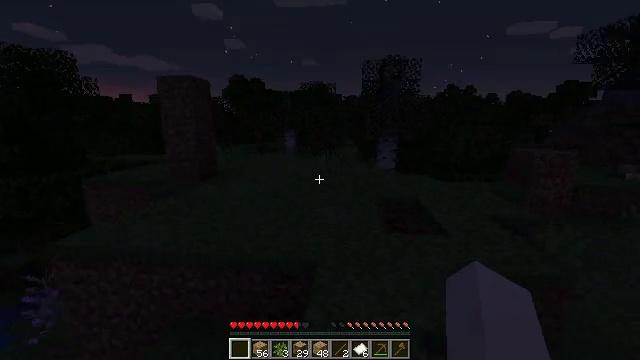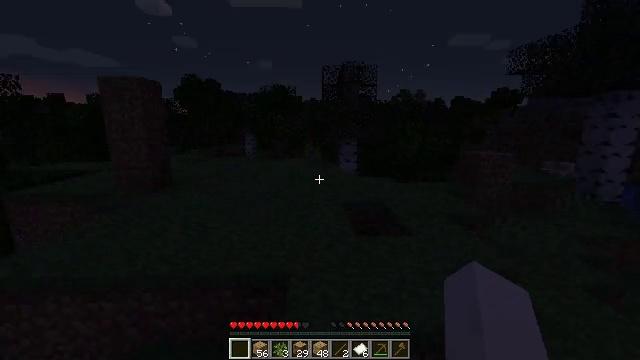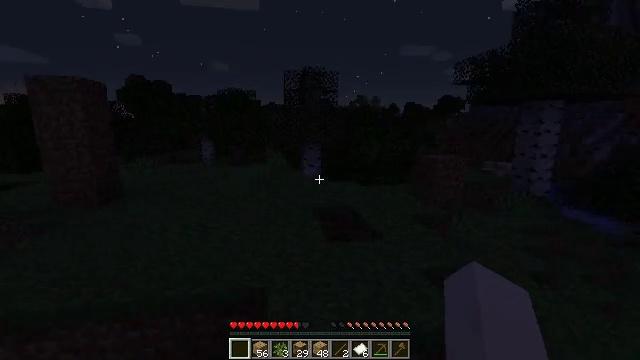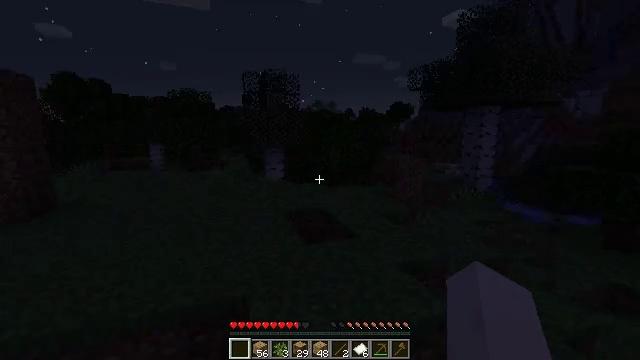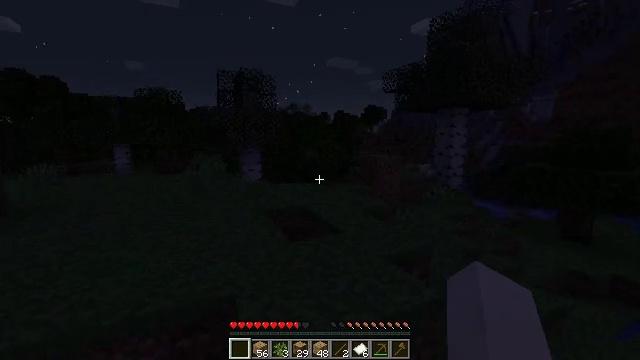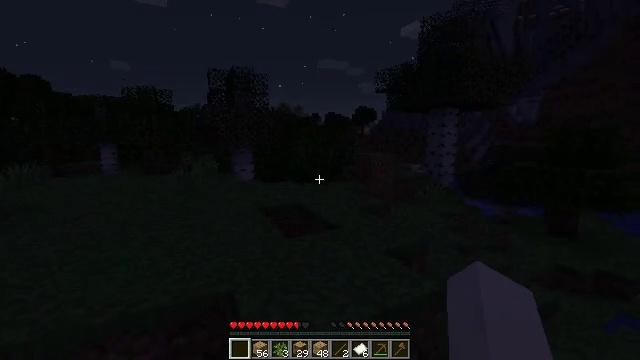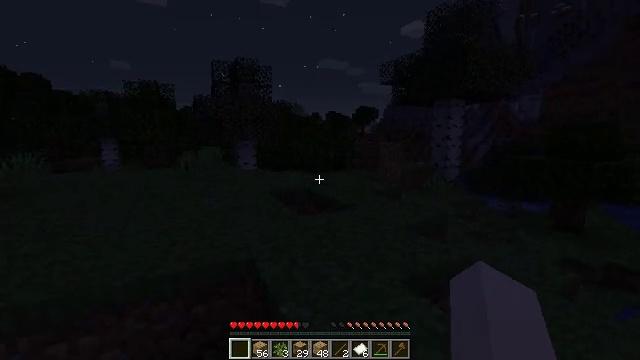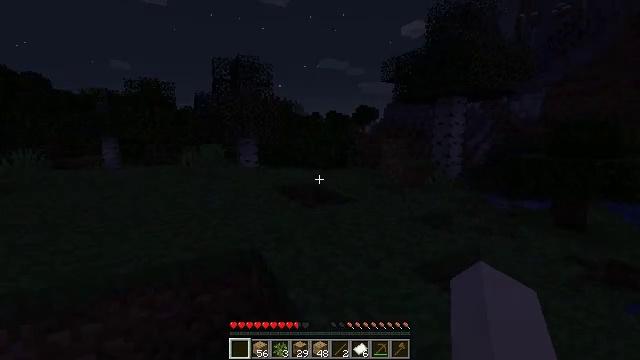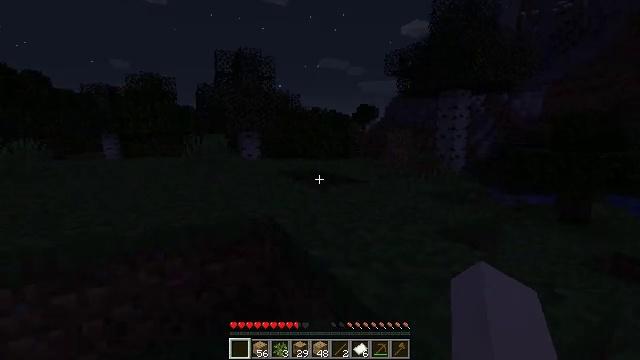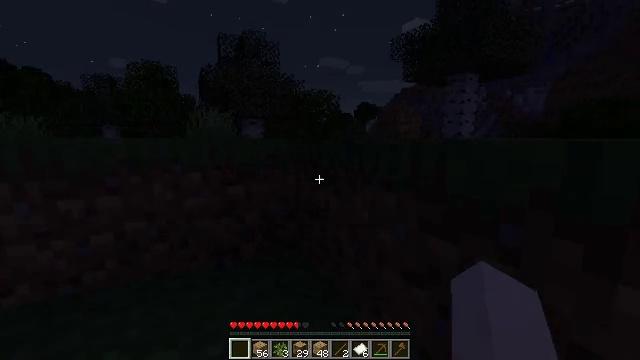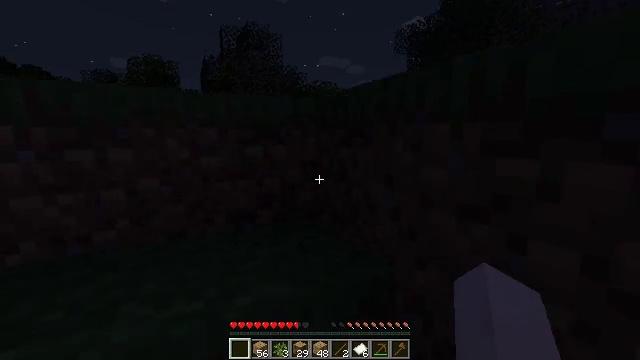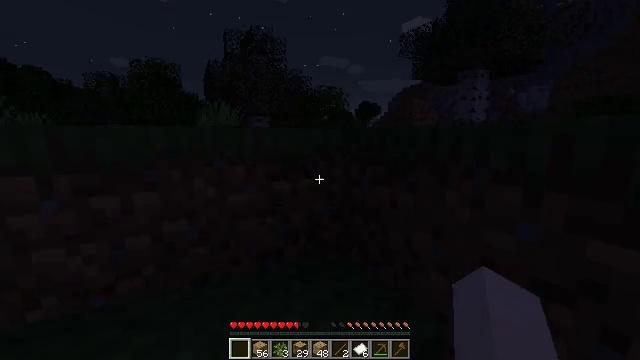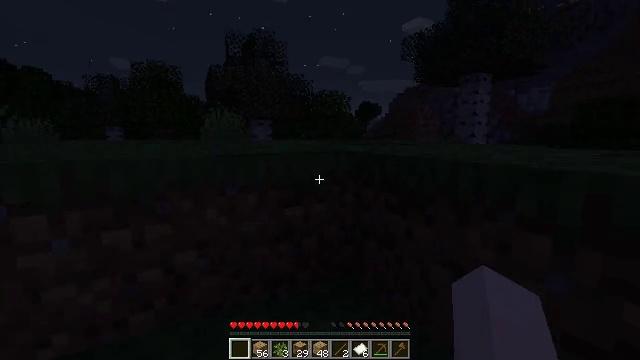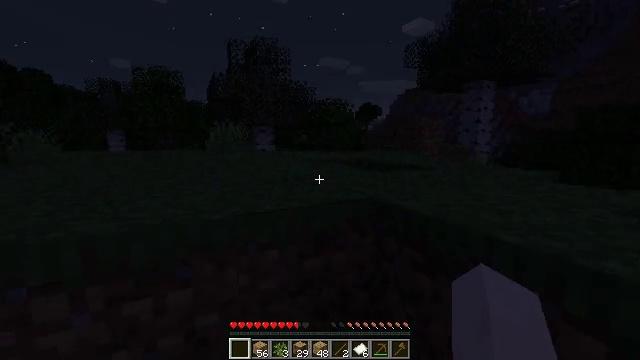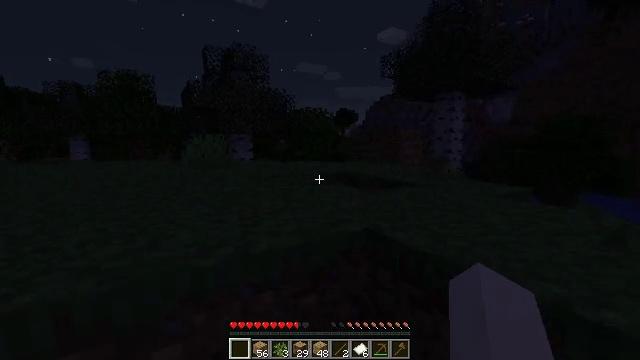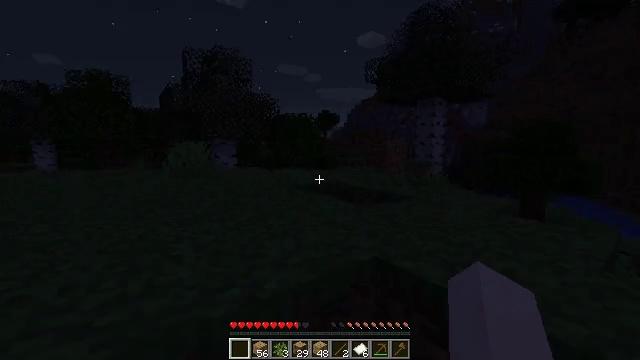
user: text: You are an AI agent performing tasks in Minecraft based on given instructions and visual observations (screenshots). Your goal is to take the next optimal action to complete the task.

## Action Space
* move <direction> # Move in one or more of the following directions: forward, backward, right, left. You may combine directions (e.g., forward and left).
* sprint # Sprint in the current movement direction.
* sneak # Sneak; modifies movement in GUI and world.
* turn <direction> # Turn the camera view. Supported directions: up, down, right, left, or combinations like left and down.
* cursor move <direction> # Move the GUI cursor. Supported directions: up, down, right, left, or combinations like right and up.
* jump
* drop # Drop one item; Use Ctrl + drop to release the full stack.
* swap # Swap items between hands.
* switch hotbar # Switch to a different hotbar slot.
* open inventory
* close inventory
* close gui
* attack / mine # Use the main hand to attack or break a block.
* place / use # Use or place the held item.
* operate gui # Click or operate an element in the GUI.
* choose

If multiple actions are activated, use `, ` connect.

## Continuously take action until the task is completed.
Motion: motion action
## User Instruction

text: Gather tall seagrass in the ocean.
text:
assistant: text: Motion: move forward and move left, turn right, jump
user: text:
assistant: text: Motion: move forward and move left, turn right
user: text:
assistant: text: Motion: move forward and move left, turn right
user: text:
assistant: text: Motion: move forward and move left, turn right, jump
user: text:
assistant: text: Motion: move forward and move left, turn right, jump
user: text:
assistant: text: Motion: move forward and move left, jump
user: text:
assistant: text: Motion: move forward and move left, jump
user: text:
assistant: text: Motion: move forward and move left, jump
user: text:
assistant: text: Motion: move forward and move left, jump
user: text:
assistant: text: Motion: move forward and move left, jump
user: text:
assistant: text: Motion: move forward and move left, jump
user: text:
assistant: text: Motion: move forward and move left, jump
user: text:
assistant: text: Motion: move forward and move left, jump
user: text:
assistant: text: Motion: move forward and move left, turn right, jump
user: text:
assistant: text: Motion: move forward and move left, turn right, jump
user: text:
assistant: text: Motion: move forward and move left, turn right, jump
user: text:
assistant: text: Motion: move forward and move left, turn right, jump
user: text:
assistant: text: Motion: move forward and move left, turn right, jump
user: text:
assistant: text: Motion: move forward and move left, turn right, jump
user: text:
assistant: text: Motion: move forward and move left, turn right, jump
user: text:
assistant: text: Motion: move forward and move left, jump
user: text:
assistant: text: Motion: move forward and move left, jump
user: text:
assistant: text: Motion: move forward and move left, jump
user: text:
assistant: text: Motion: move forward and move left, turn left, jump
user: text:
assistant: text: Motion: move forward and move left, jump
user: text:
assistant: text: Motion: move forward and move left, jump
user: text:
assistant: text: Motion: move forward and move left, jump
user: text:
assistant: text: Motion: move forward and move left, jump
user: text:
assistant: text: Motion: move forward and move left, turn left and down, jump
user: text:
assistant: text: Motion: move forward and move left, turn left and down, jump